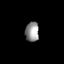
Tissue: lung
Cell type: Epithelial cells
Senescence score: 0.236
Nuclear area (px): 266
Mean DAPI intensity: 146.857